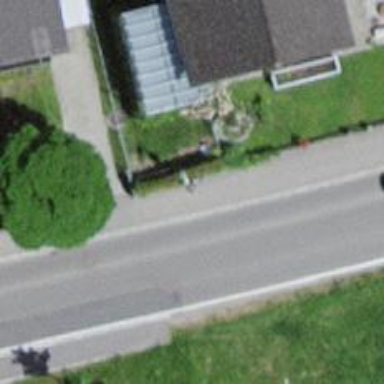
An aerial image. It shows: Bus stop with platform for public transport.